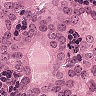
Metastatic tissue present: yes